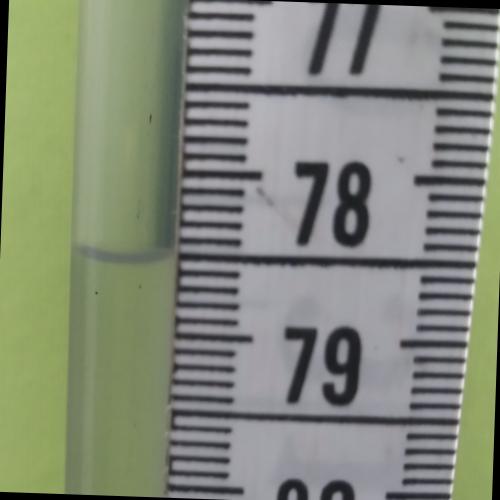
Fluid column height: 78.5 cm